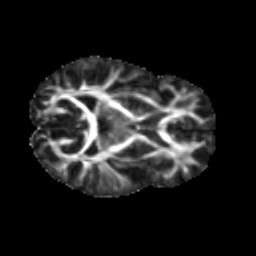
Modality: FA
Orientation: axial
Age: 28
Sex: female
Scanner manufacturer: ge
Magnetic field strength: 3 T
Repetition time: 7.8 s
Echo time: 0.0606 s